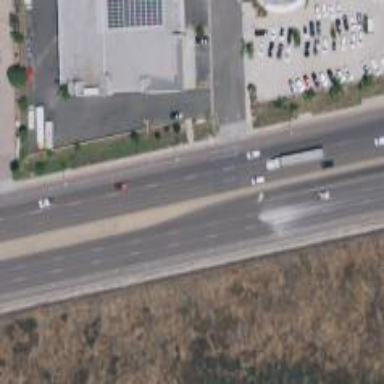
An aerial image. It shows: Primary highway with separate asphalt sidewalks.